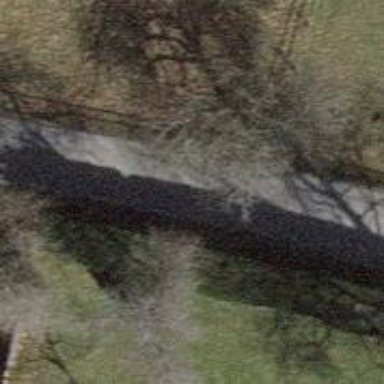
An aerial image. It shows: Bollard.